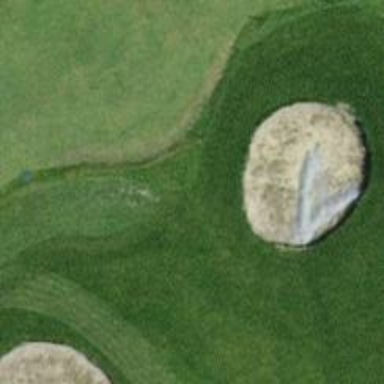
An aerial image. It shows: Golf bunker filled with natural sand.